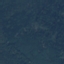
Label: Forest